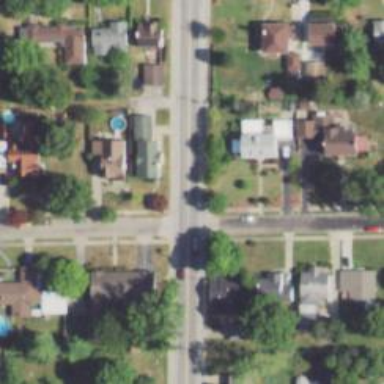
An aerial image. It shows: Unmarked road crossing.